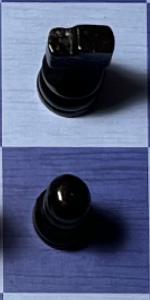
Label: Pawn_Black